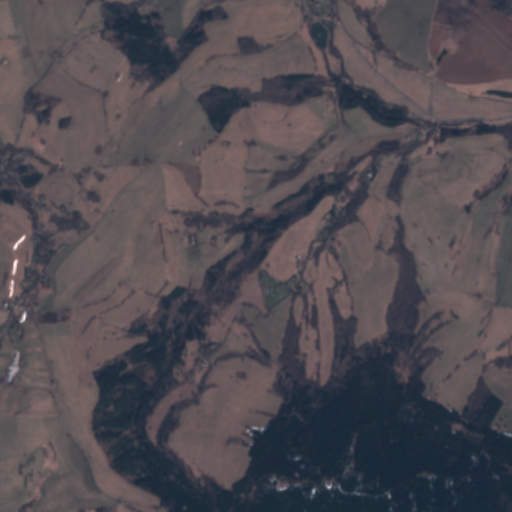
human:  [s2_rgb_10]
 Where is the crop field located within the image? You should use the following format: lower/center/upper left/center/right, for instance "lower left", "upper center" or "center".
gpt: The crop field is located in the upper left of the image.
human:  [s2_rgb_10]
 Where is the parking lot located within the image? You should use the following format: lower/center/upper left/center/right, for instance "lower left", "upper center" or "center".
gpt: The parking lot is located in the center left of the image.
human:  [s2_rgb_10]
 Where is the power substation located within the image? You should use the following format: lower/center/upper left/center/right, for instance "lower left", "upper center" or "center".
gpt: The power substation is located in the center left of the image.
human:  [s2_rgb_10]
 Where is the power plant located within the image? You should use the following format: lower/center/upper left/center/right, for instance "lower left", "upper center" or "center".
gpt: There is no power plant in the image.